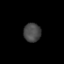
Tissue: prostate
Cell type: T cells
Senescence score: 0.2897
Nuclear area (px): 320
Mean DAPI intensity: 71.472